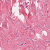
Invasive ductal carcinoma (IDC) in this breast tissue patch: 0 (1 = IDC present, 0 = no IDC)